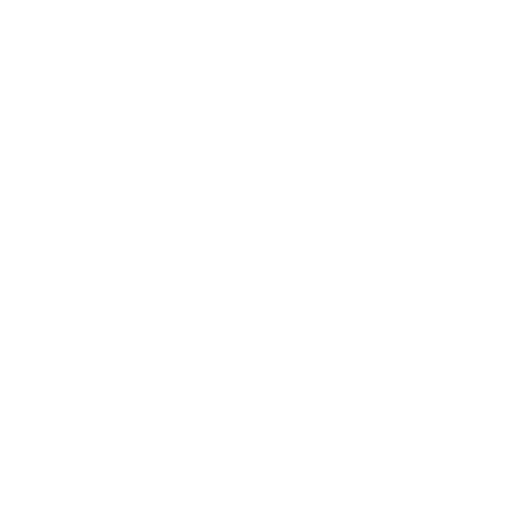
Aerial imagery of island in Oregon named Pyramid Rock containing open water and barren land